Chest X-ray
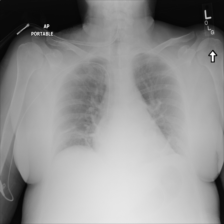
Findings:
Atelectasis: positive
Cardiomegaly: negative
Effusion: negative
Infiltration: negative
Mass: negative
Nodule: negative
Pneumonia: negative
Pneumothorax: negative
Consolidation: negative
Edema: negative
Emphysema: negative
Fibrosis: negative
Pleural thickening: negative
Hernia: negative